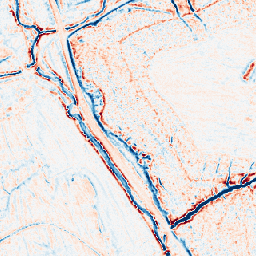
Category: edge_preserving
Decomposition family: bilateral
Decomposition parameters: d: 9
sigma_color: 100
sigma_space: 75
Upsampling method: nearest
Upsampling parameters: scale: 8
Upsampling scale: 8